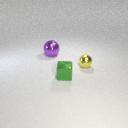
large purple metal sphere to the left of small yellow metal sphere